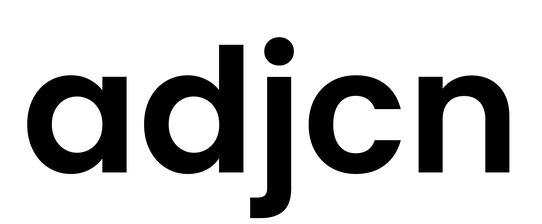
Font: Poppins-SemiBold